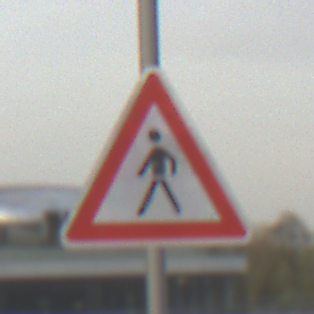
Verkehrszeichen: FussgaengerRechts
Umgebung: Outdoor, Urban
Tageszeit: SunriseSunset
Wetter: PartlyCloudy
Licht: Natural
Jahreszeit: NotSpecified
Kontrast: LowContrast